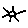
Label: sun